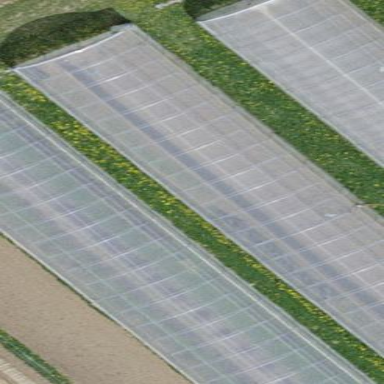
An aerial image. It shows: Area dedicated to greenhouse horticulture.